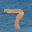
Label: 7